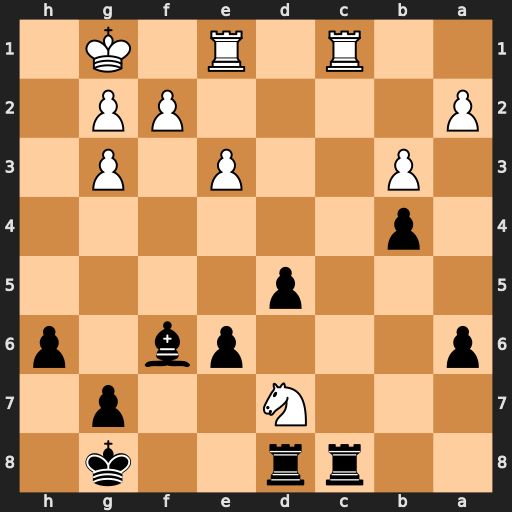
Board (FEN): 2rr2k1/3N2p1/p3pb1p/3p4/1p6/1P2P1P1/P4PP1/2R1R1K1
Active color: b
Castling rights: -
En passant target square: -
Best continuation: Bc3 Nb6 Rb8 Rxc3 bxc3